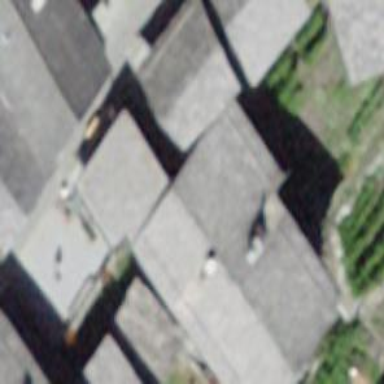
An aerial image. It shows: Building with tiled roof.